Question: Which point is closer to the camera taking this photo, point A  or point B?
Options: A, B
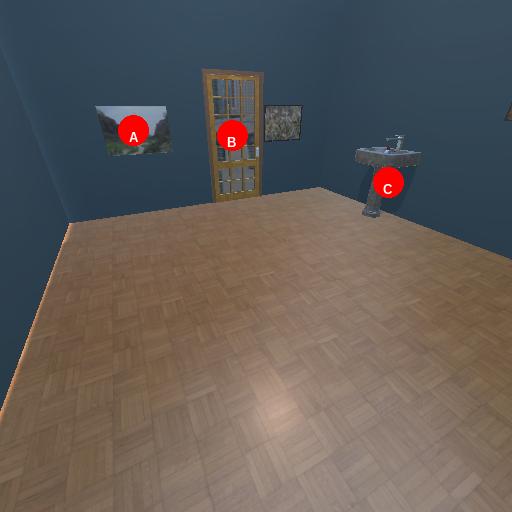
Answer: A